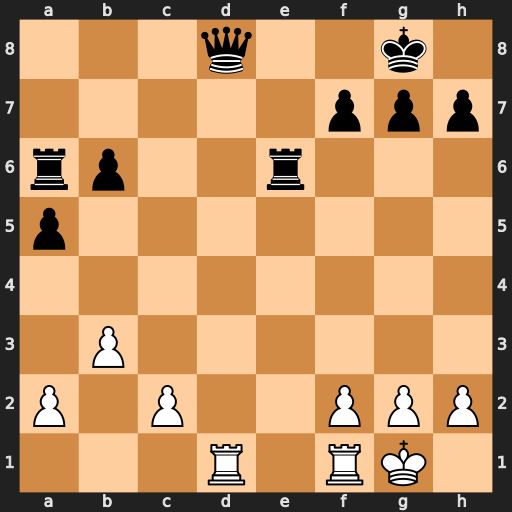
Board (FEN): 3q2k1/5ppp/rp2r3/p7/8/1P6/P1P2PPP/3R1RK1
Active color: w
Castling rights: -
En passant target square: -
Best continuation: Rxd8+ Re8 Rxe8#